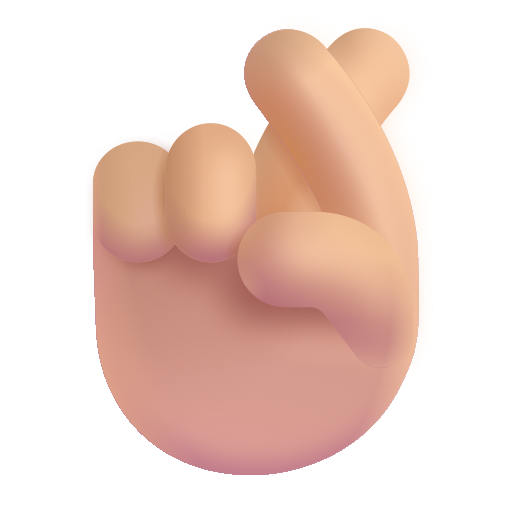
crossed fingers color  light